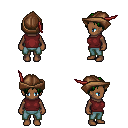
a pixel art fantasy rpg character, female body template, human, dark skin, maroon sleeveless shirt, teal pants, green parted hairstyle, leather cap, four views (front, back, left, right), 2x2 character sprite sheet, small pixel art, hard edges, no anti-aliasing